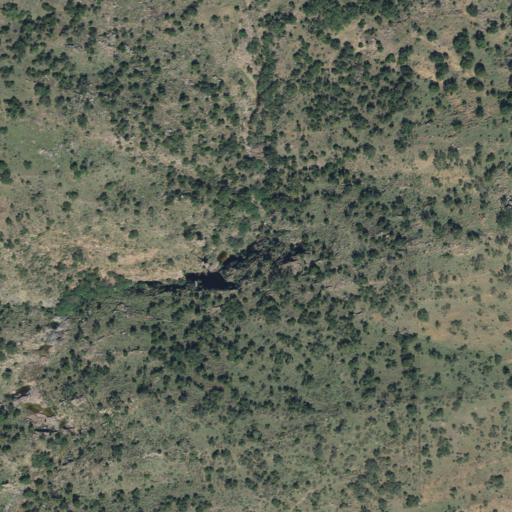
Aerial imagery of depression(s) in Texas named Devils Kitchen containing shrub, evergreen forest, and deciduous forest